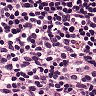
Metastatic tissue present: no